Question: I'm trying to get 0 instead of NULL with COALESCE but it seems like it doesn't work. Here's my code. You can see on the following picture what's the current result.

'''
CREATE VIEW "PathToGraduation" (student, "totalCredits", "mandatoryLeft", "mathCredits", "researchCredits", "seminarCourses")
AS SELECT idnr, "A".credits, "B"."mandatoryLeft", "C"."mathCredits", "D"."researchCredits", "E"."seminarCourses"
FROM "Students"
LEFT OUTER JOIN (
SELECT student, COALESCE(SUM(credits),0) AS credits
FROM "PassedCourses"
GROUP BY student) AS "A"
ON idnr = "A".student
LEFT OUTER JOIN (
SELECT UM.student, COALESCE(COUNT(UM.student),0) AS "mandatoryLeft"
FROM "Students" S, "UnreadMandatory" UM
WHERE S.idnr = UM.student
GROUP BY UM.student) AS "B"
ON idnr = "B".student
LEFT OUTER JOIN (
SELECT PC.student, COALESCE(SUM(PC.credits),0) AS "mathCredits"
FROM "PassedCourses" PC, "Classified" CL
WHERE CL.course = PC.course AND CL.classification = 'math'
GROUP BY "student") AS "C"
ON idnr = "C".student
LEFT OUTER JOIN (
SELECT PC.student, COALESCE(SUM(PC.credits),0) AS "researchCredits"
FROM "PassedCourses" PC, "Classified" CL
WHERE CL.course = PC.course AND CL.classification = 'research'
GROUP BY "student") AS "D"
ON idnr = "D".student
LEFT OUTER JOIN (
SELECT PC.student, COALESCE(COUNT(PC.course),0) AS "seminarCourses"
FROM "PassedCourses" PC, "Classified" CL
WHERE CL.course = PC.course AND CL.classification = 'seminar'
GROUP BY "student") AS "E"
ON idnr = "E".student;
'''
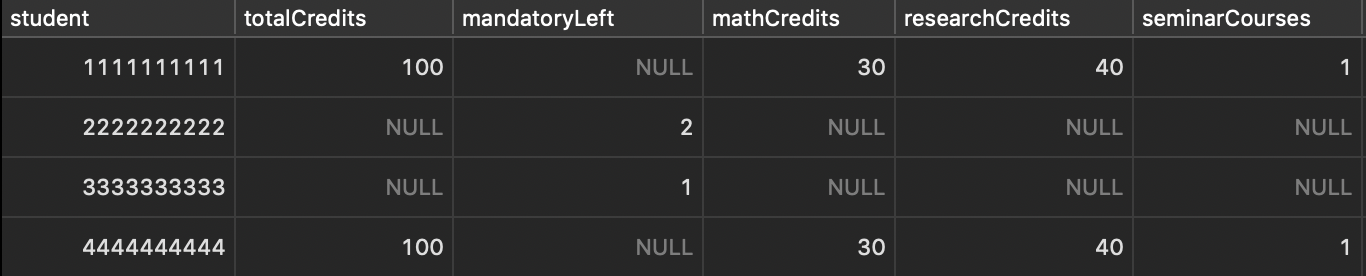
Answer: The 'COALESCE' expression will produce a non-null value(if it has one available) in each row produced by a query. But if the query , there's no evaluation of the 'COALESCE' expression.
Better to move them up into the outer/final 'SELECT', when the 'LEFT JOIN's have already had a chance to turn "no rows" into 'NULL's:
'''
SELECT idnr, COALESCE("A".credits,0), COALESCE("B"."mandatoryLeft",0),
COALESCE("C"."mathCredits",0), COALESCE("D"."researchCredits",0),
COALESCE("E"."seminarCourses",0)
FROM "Students"
LEFT OUTER JOIN (
SELECT student, SUM(credits) AS credits
...
'''